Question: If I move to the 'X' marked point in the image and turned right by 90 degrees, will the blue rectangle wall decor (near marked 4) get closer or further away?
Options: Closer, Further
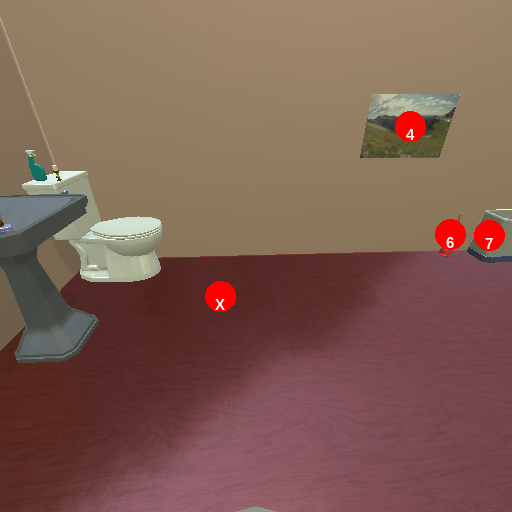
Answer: Closer